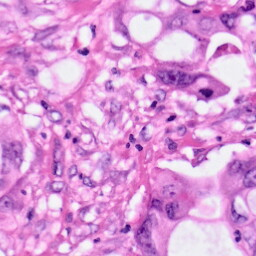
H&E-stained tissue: Pancreatic